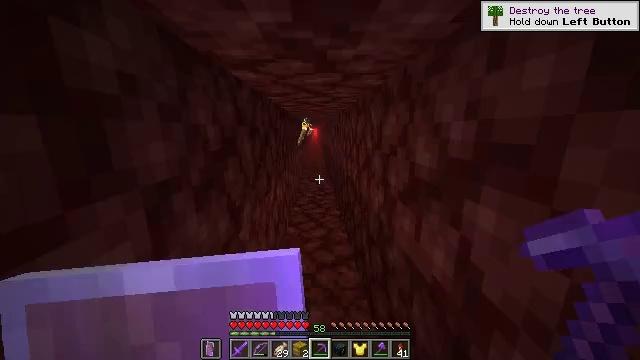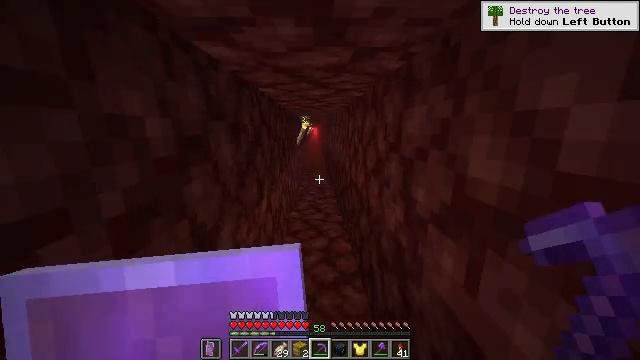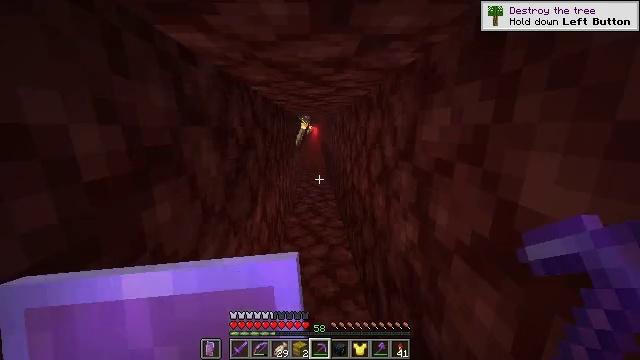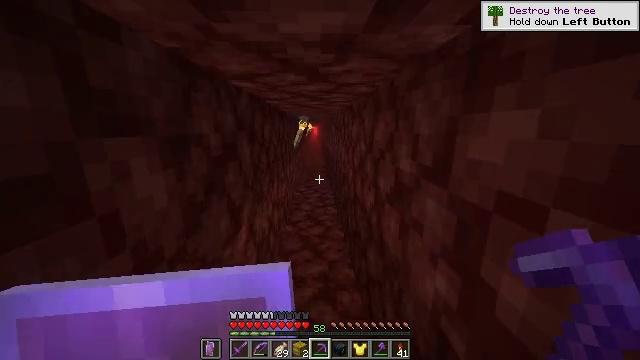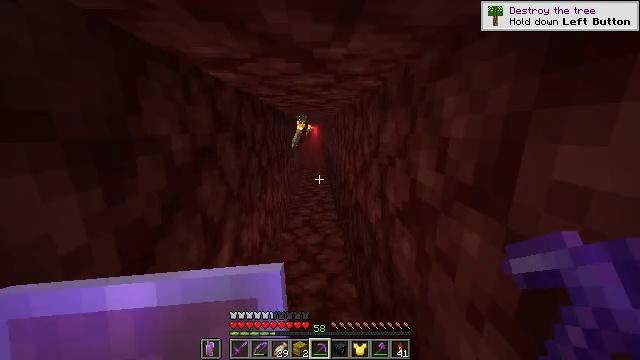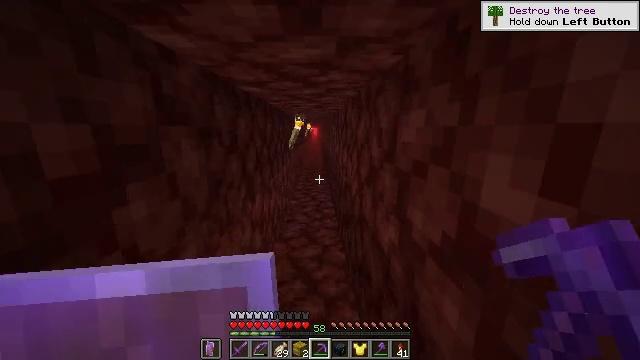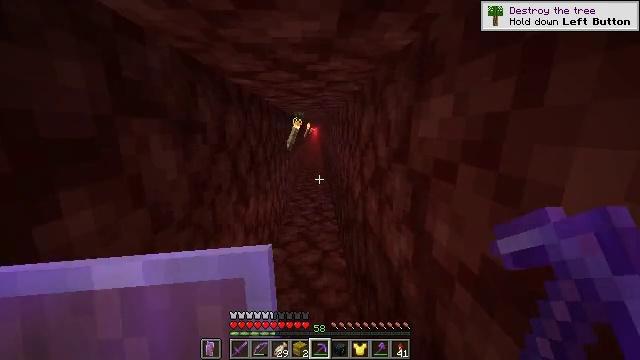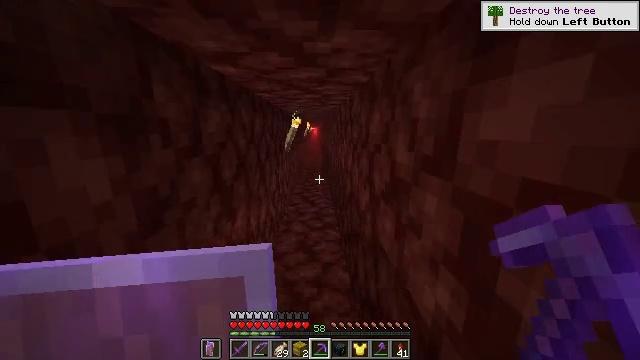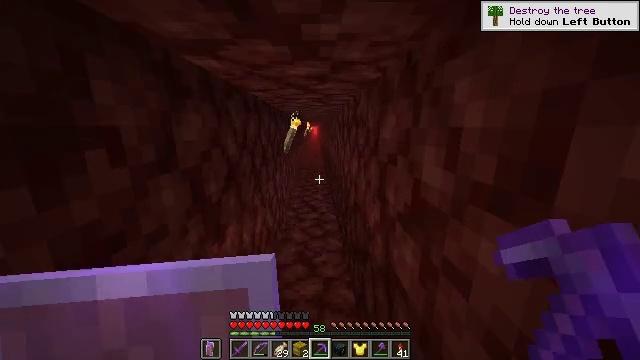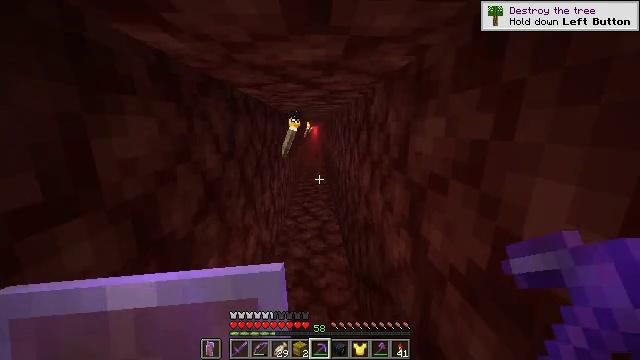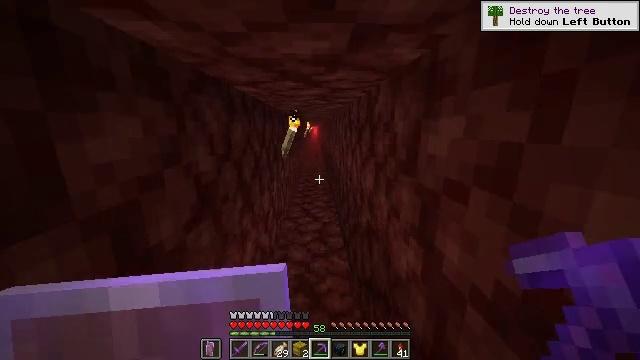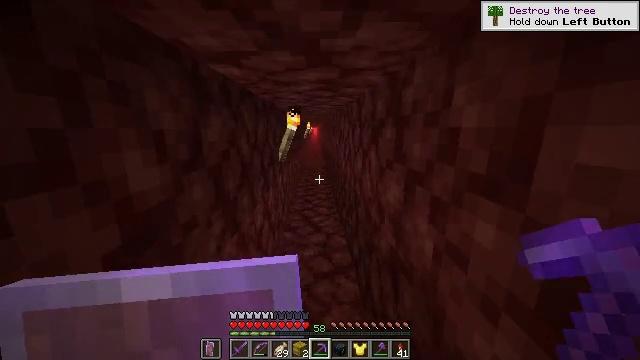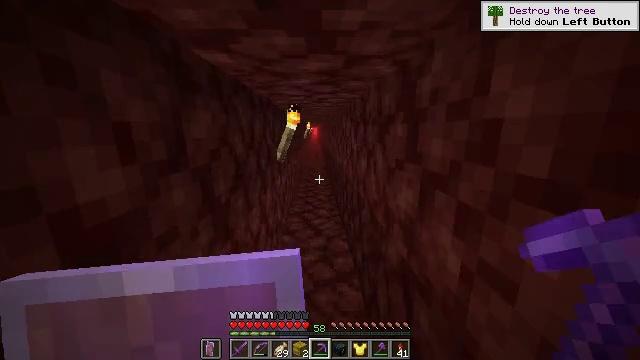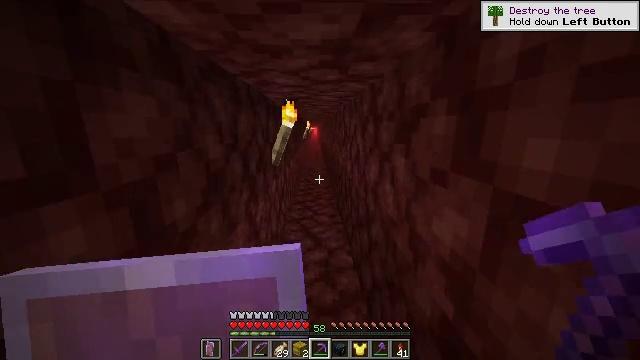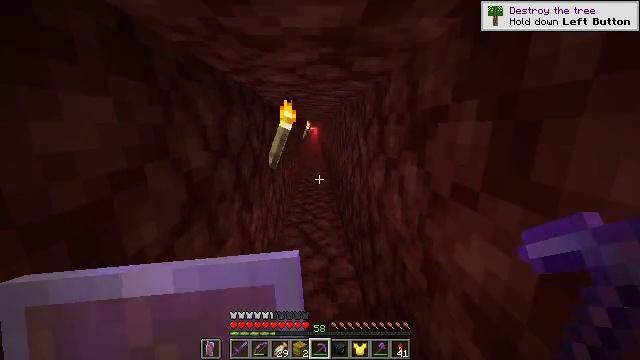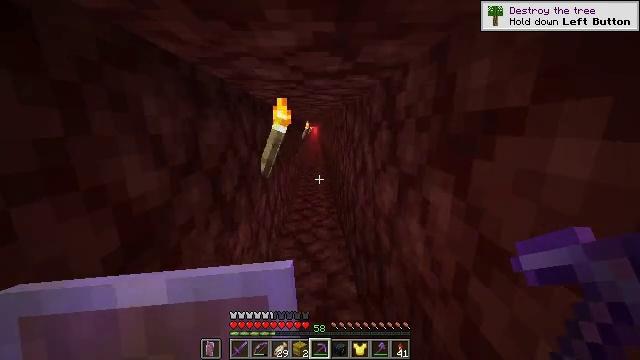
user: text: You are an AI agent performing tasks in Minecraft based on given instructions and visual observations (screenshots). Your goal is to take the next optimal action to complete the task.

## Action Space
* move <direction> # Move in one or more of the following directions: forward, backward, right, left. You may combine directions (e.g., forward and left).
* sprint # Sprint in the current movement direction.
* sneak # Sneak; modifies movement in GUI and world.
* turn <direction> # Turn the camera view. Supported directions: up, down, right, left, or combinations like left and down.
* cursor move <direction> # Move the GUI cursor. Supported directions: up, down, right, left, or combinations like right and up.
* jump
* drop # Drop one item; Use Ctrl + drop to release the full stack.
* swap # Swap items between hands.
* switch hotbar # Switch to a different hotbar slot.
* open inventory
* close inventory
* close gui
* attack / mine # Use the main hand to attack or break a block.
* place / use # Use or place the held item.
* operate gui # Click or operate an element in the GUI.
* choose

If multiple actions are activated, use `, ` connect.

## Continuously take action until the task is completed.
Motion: motion action
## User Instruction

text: Find and mine nether gold ore.
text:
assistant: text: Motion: move forward, sprint
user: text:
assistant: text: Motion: move forward, sprint
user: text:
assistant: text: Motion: move forward, sprint
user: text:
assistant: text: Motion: move forward, sprint
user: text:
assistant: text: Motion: move forward, sprint
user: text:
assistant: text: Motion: move forward, sprint
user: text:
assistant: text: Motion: move forward, sprint
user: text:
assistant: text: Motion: move forward, sprint
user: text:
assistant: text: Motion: move forward, sprint
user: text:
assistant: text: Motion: move forward, sprint
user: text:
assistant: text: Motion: move forward, sprint
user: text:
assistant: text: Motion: move forward, sprint
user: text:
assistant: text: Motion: move forward, sprint
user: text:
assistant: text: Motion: move forward, sprint
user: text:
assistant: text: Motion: move forward, sprint
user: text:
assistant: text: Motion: move forward, sprint
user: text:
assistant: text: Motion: move forward, sprint
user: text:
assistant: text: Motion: move forward, sprint
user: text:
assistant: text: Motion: move forward, sprint
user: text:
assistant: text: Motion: move forward, sprint
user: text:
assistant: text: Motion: move forward, sprint
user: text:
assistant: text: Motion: move forward, sprint
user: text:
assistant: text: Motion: move forward, sprint
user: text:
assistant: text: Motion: move forward, sprint
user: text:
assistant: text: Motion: move forward, sprint
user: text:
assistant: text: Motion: move forward, sprint
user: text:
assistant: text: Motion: move forward, sprint
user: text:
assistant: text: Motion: move forward, sprint
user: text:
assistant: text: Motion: move forward, sprint
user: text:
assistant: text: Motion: move forward, sprint